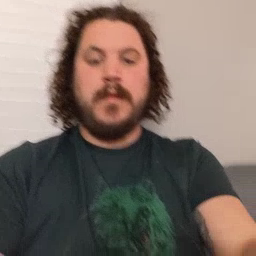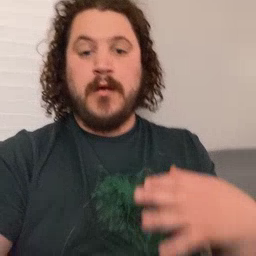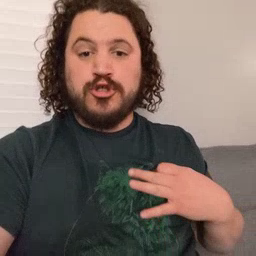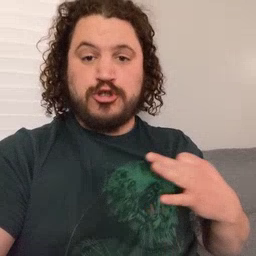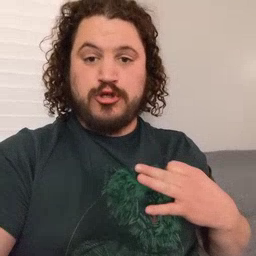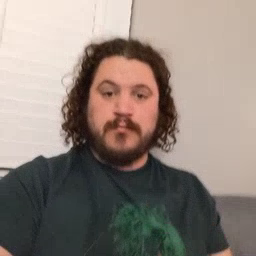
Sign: shirt